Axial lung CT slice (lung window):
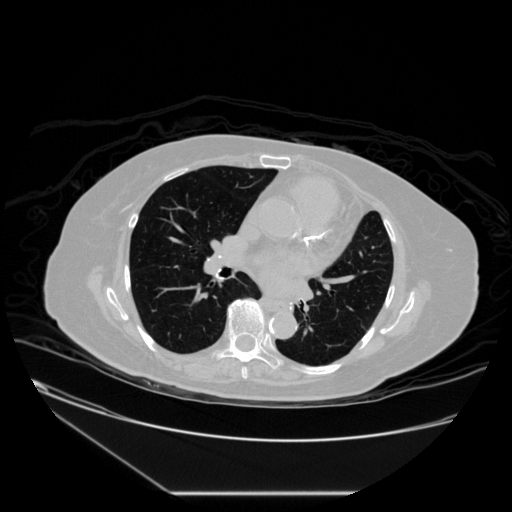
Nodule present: no